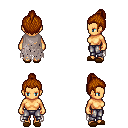
a pixel art fantasy rpg character, female body template, human, tanned skin, gray tattered cape, metal pants, brunette short topknot hairstyle, brown slippers, four views (front, back, left, right), 2x2 character sprite sheet, small pixel art, hard edges, no anti-aliasing